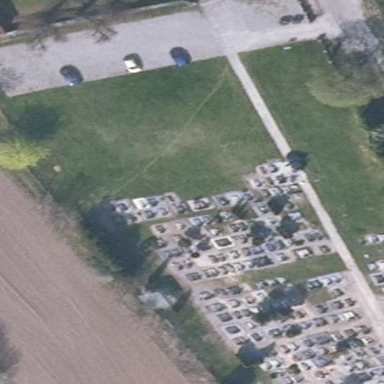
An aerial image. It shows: Cemetery.